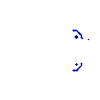
Particle: proton